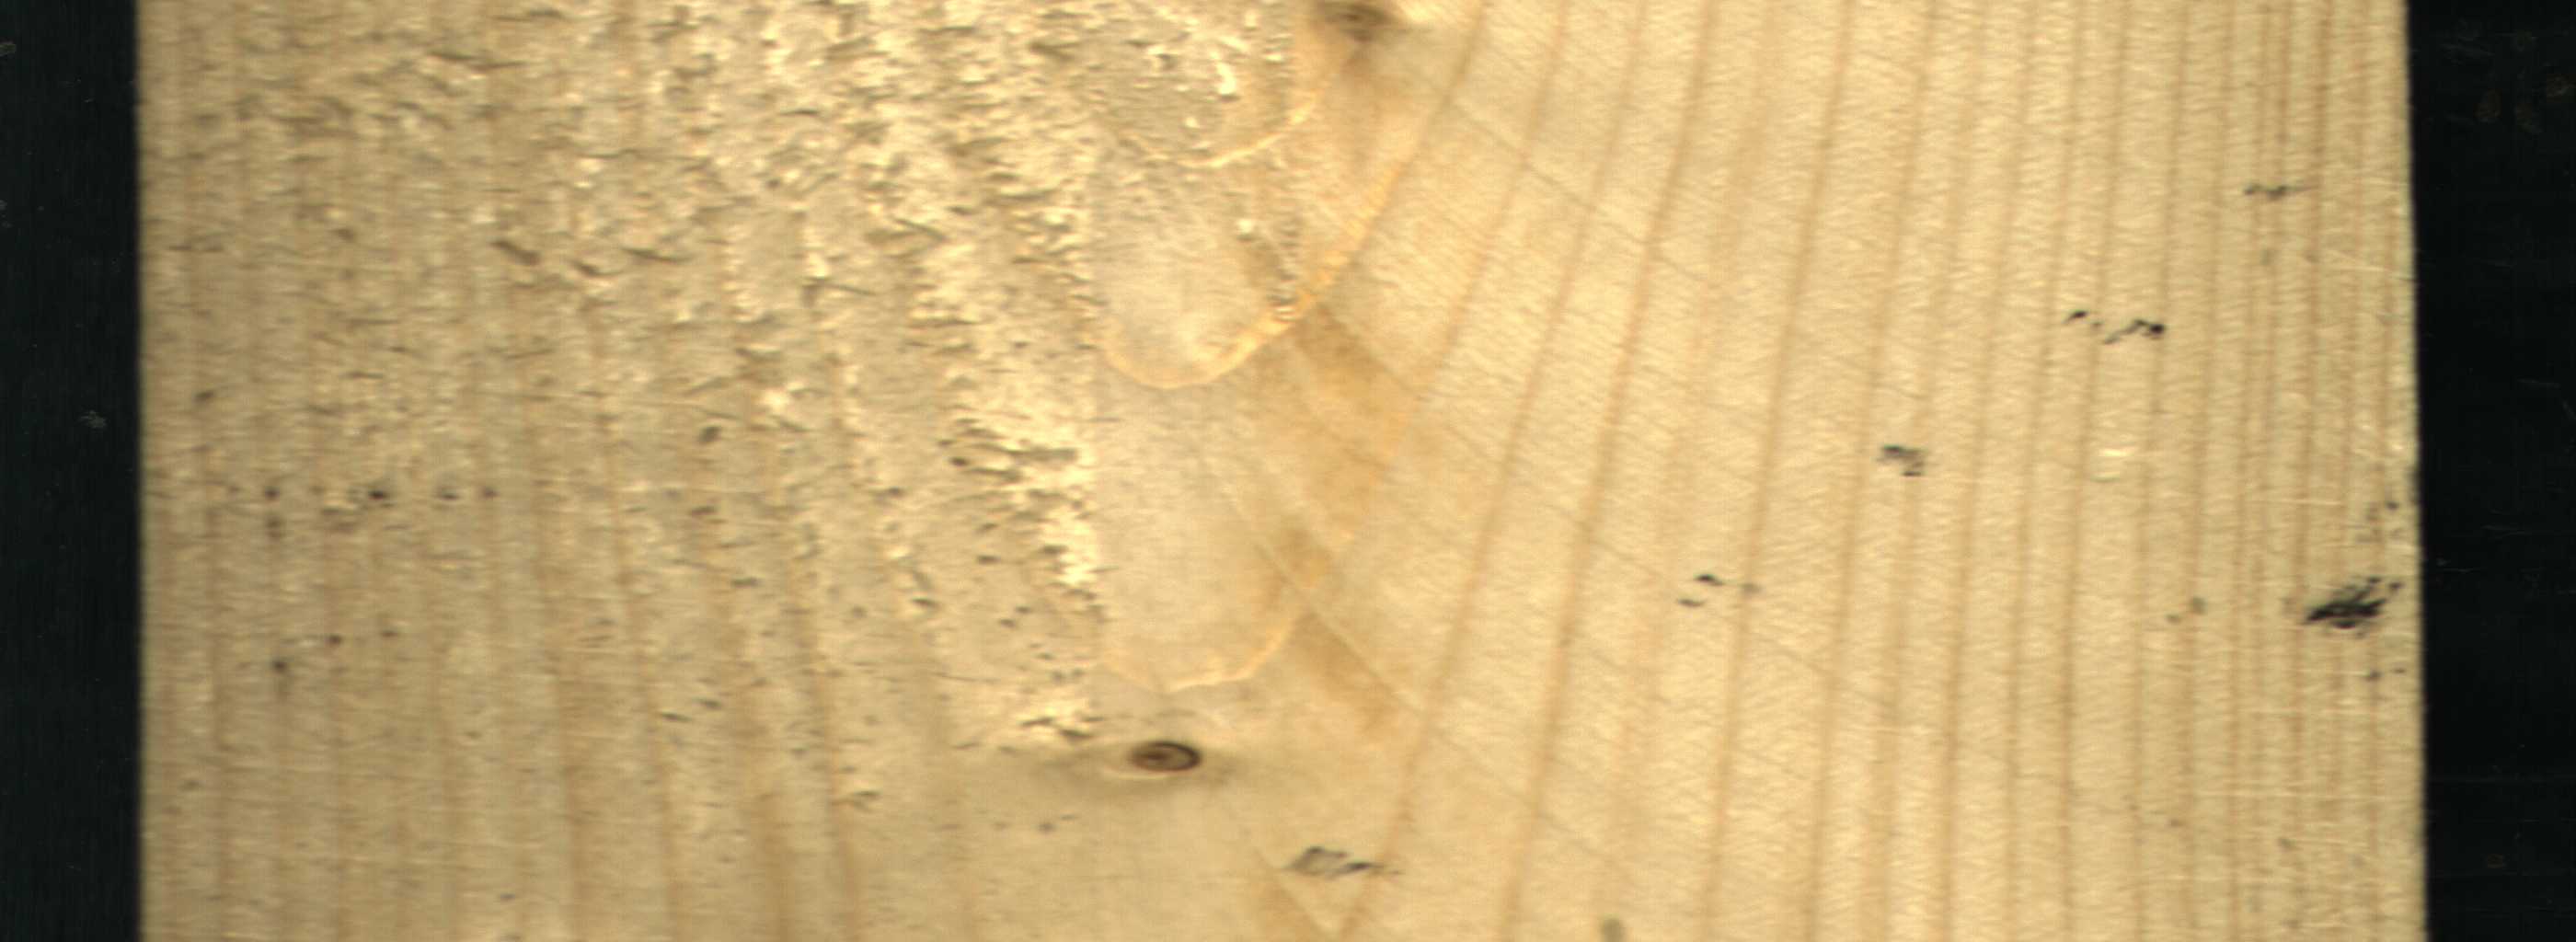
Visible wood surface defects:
Live_Knot
Live_Knot